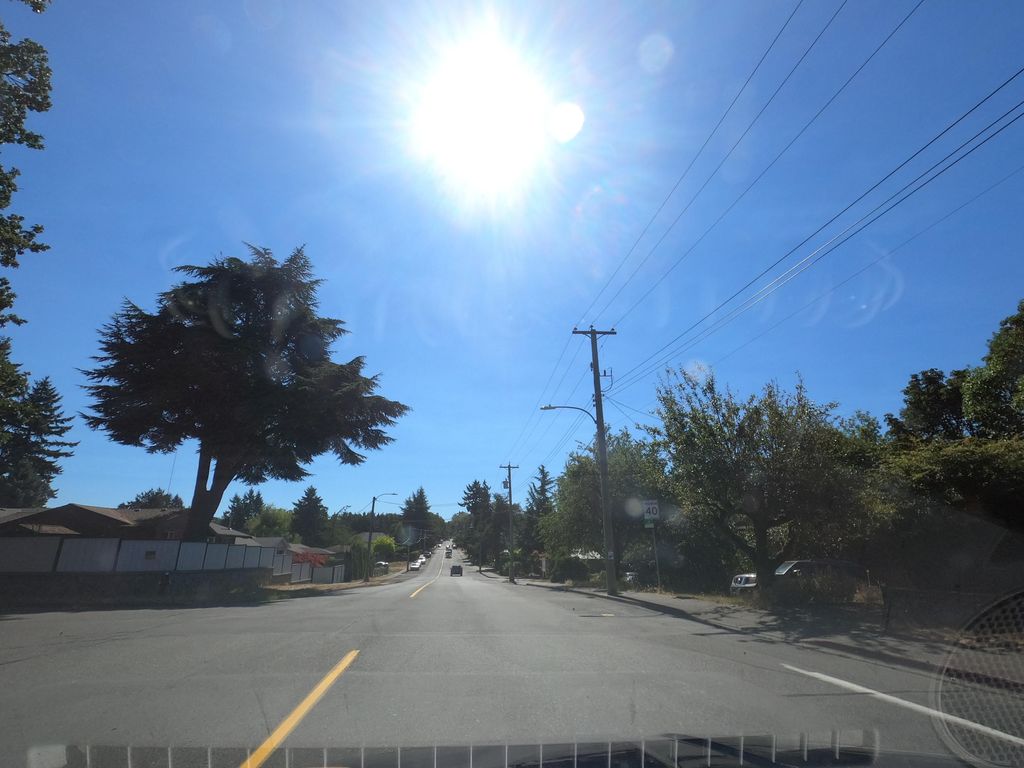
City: victoria